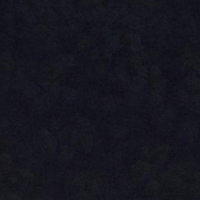
EUNIS habitat code: 44
Species observed at this site:
Petasites albus